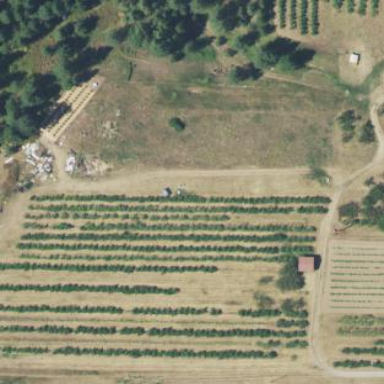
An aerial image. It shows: Orchard.